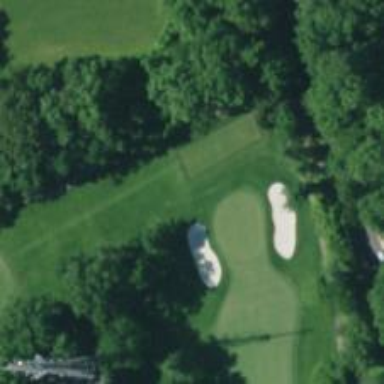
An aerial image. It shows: Grassy area designated as golf tee.